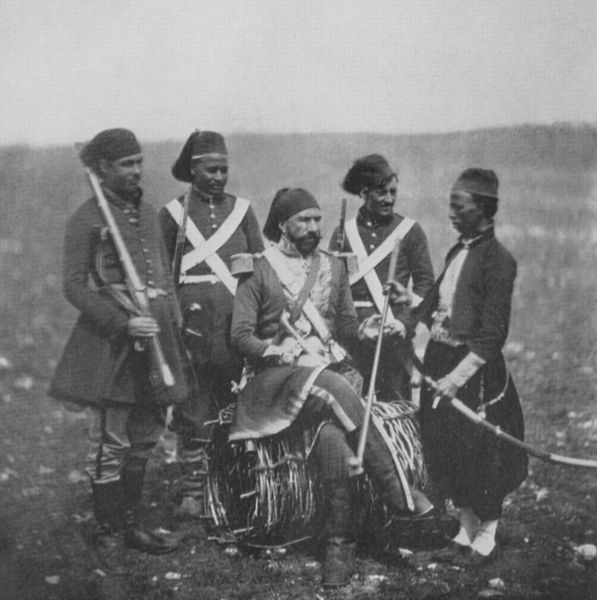
Titel: Ismael Pasha empfängt sein Chibuque
Künstler: Roger Fenton
Standort: USA
Institution: Sammlung Gernsheim
Schlagwörter: gruppe, himmel, kampf, kämpfer, mann, weiß, landschaft, sitzen, blumen, braun, grau, hintergrund, hut, hüte, männer, schwarz, vordergrund, gras, gürtel, wiese, gesellschaft, bart, bärte, hose, kappen, mütze, mützen, schnurrbart, stehen, steine, bildnis, fünf, gruppenporträt, hände, portrait, porträt, erde, feld, horizont, fransen, sitzend, stehend, knopf, bauern, beine, schärpe, kopfbedeckung, sitz, bogen, röcke, schuhe, stab, hosen, afrika, pause, krieg, soldaten, riemen, streifen, korb, metall, quaste, warten, knöpfe, knopfleiste, exotik, exotisch, foto, fotografie, photographie, lachen, asien, schwarz weiß, bewaffnet, gebogen, militär, schwert, schwerter, säbel, uniform, uniformen, waffen, soldat, mäntel, degen, scherpe, stiefel, schuh, heer, photo, rolle, gewehr, geflochten, krieger, flinte, bommel, gurt, scherpen, salutieren, pluderhose, gewehre, korbstuhl, bänder, fotographie, gamaschen, draht, aufnahme, weise, stacheldraht, osten, schärpen, historisch, schwrzweiß, bajonett, osmanen, türken, osmanisches reich, krief, polen, rußland, telefonleitung, stacheldrahtrolle, photographioe, 19. jahrhundert